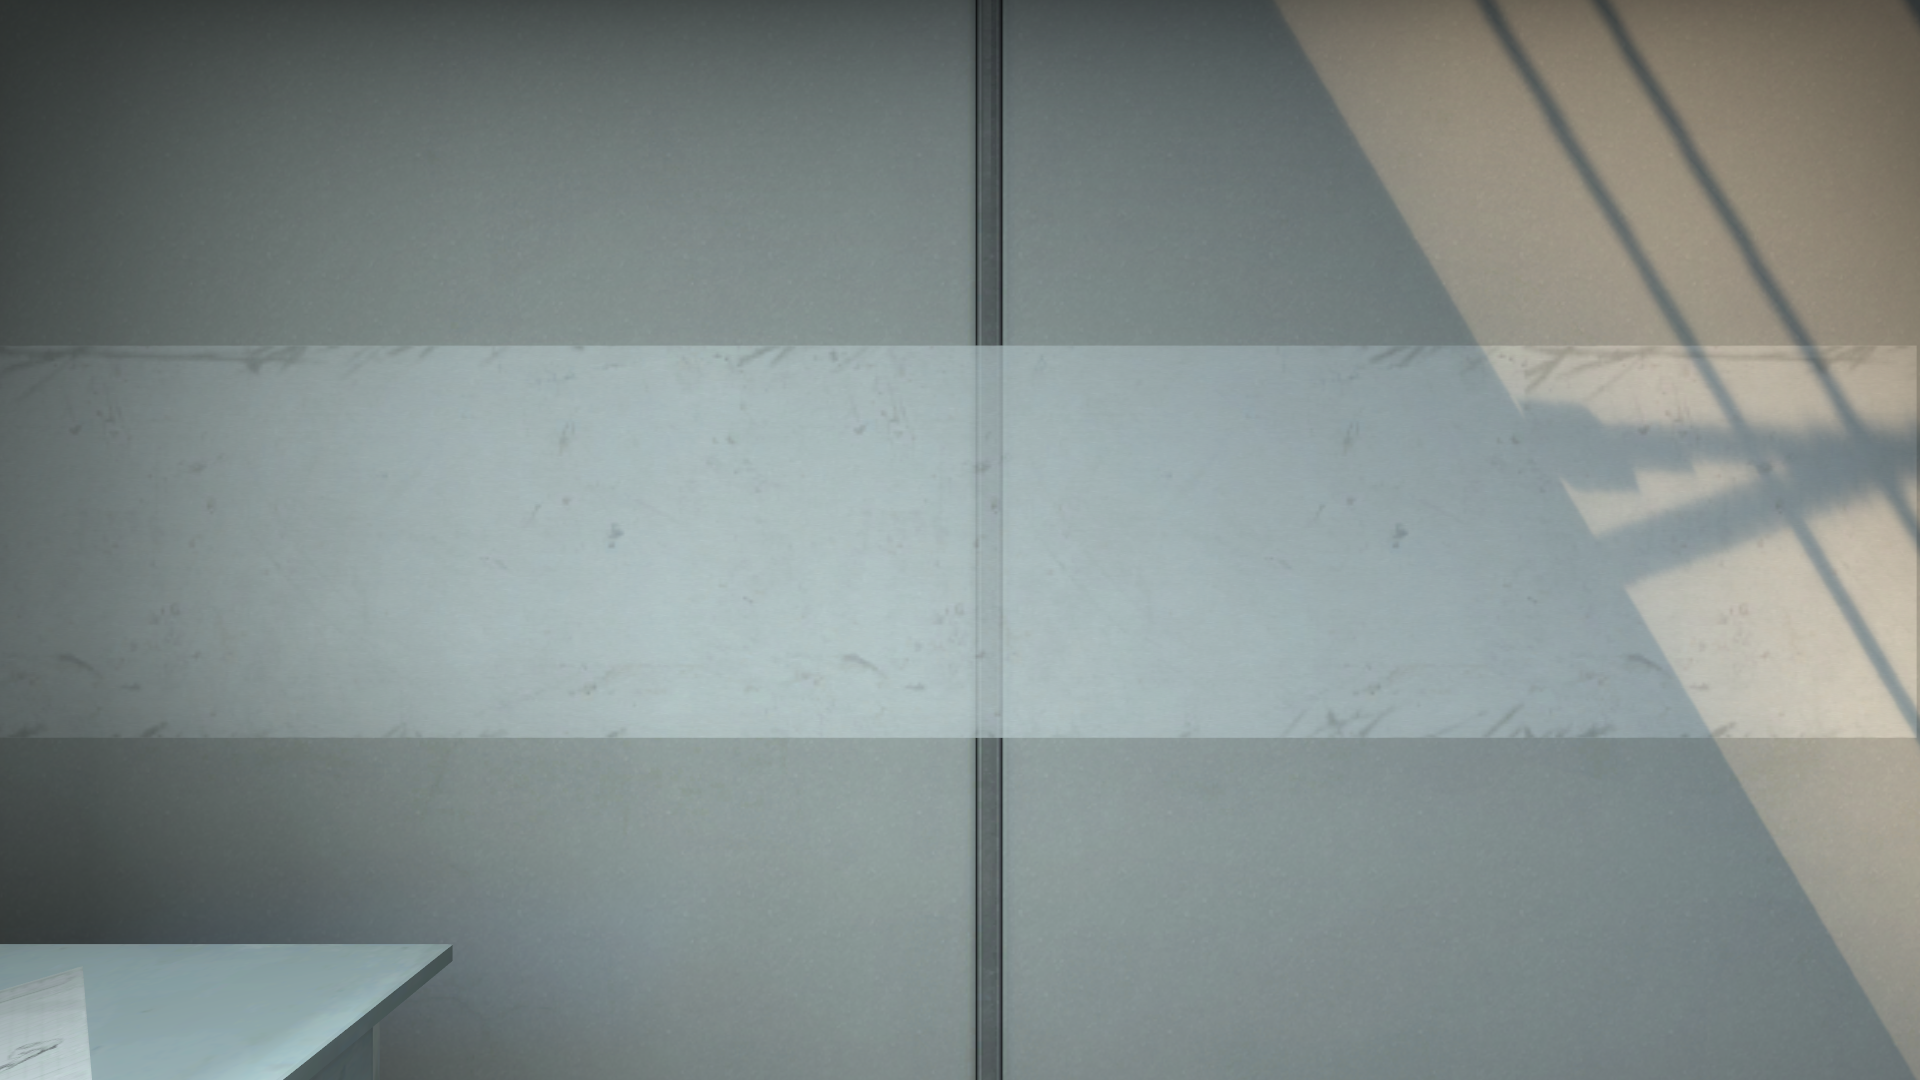
Map: de_train